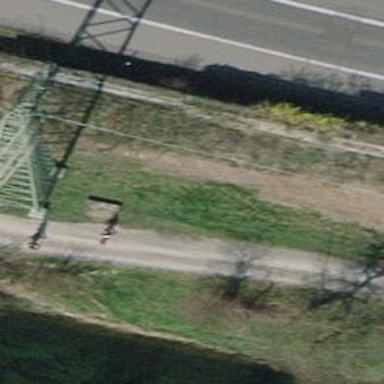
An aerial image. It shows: Brown bench in the vicinity.